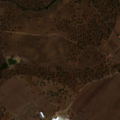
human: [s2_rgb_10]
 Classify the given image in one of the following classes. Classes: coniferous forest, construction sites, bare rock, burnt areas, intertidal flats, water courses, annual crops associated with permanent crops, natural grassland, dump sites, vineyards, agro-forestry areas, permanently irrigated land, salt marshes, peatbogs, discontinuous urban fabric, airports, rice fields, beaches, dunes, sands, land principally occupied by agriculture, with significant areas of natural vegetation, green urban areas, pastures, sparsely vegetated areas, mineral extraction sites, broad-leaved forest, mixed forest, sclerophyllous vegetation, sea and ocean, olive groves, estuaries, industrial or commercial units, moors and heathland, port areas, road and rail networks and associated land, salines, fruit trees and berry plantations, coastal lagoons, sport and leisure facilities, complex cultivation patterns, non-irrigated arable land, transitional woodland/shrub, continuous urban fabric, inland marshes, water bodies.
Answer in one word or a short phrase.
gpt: non-irrigated arable land, olive groves, agro-forestry areas